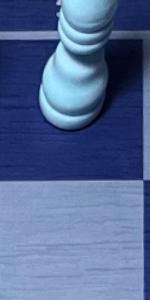
Label: Empty